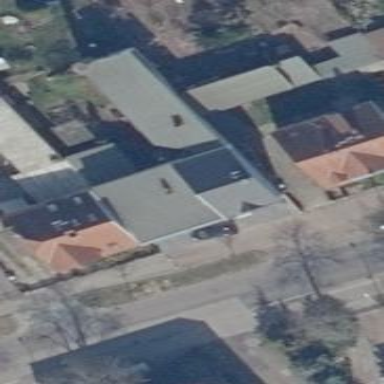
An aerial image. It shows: Semi-detached house.